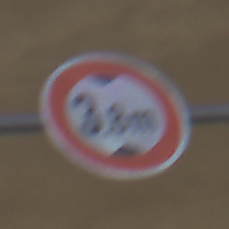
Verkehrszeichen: TatsaechlicheHoehe
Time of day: Midday
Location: Roofed (Underpass)
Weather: Clear
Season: NotSpecified
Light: Natural